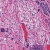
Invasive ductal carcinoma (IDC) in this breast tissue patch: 0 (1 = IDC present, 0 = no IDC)